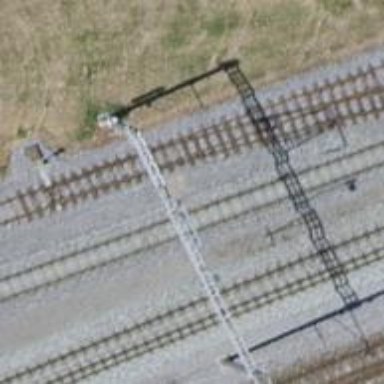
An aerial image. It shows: Narrow-gauge railway siding with electrified contact lines. It has one track.